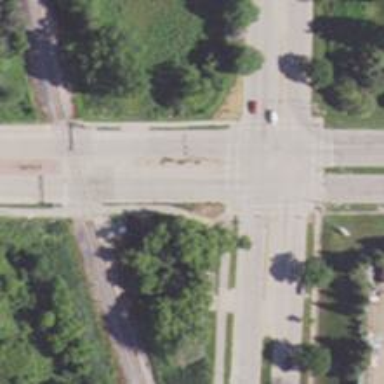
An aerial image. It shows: Crossing with transverse markings on the road.